Question: how can I make all divs get on the same line and fill div#2 the space between the left floated div#1 and right floated div#3?

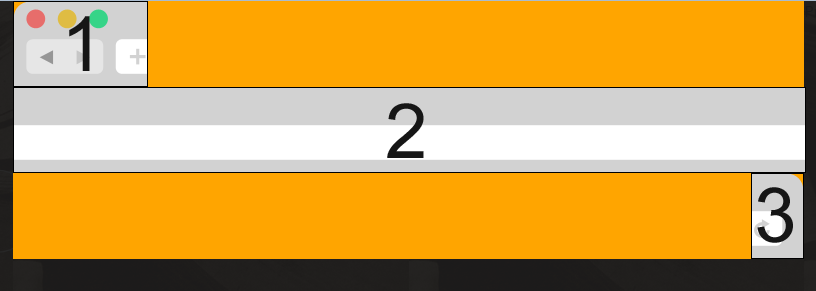
Answer: You could use 'display: table' for this kind of implementation ( this is not using tables for layout):
'''
html,
body {
margin: 0;
padding: 0;
}
.wrap {
display: table;
width: 100vw;
}
.one {
display: table-cell;
height: 50px;
width: 20%;
background: red;
}
.two {
display: table-cell;
height: 50%;
width: 60%;
background: cornflowerblue;
}
.three {
display: table-cell;
background: lime;
height: 50px;
}
'''
'''
<div class="wrap">
<div class="one"></div>
<div class="two"></div>
<div class="three"></div>
</div>
'''
Notice how I haven't set a width on the last element, yet it's filling the rest of the space available?